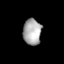
Tissue: lung
Cell type: Epithelial cells
Senescence score: 0.211
Nuclear area (px): 467
Mean DAPI intensity: 169.321